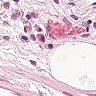
Metastatic tissue present: no